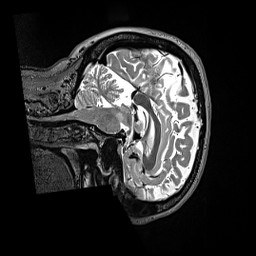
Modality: T2w
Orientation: sagittal
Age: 53
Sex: female
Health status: ill
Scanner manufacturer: siemens
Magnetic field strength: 3 T
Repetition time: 3.2 s
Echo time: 0.564 s